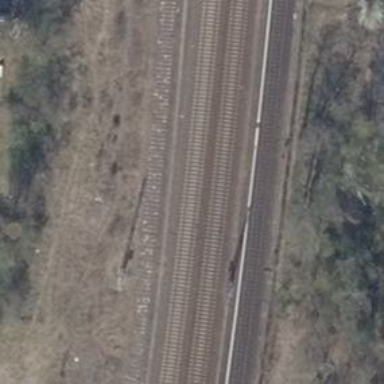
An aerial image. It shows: Abandoned railway yard is depicted.